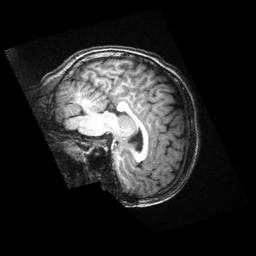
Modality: T1w
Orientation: sagittal
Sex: male